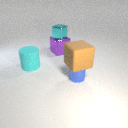
large purple metal cube to the right of large cyan rubber cylinder